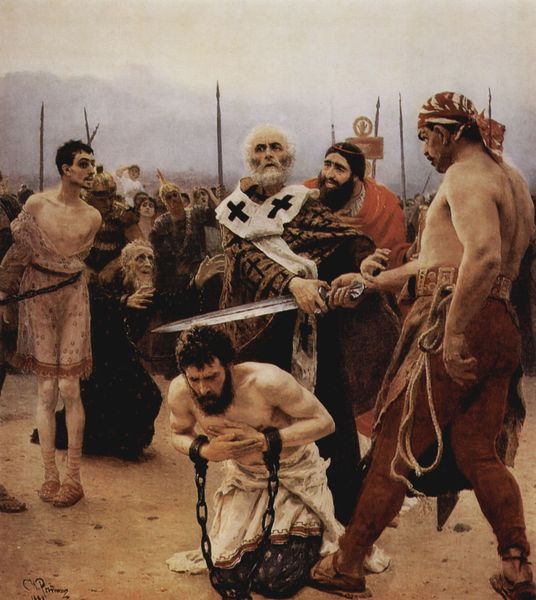
Titel: Nikolaj Mirlikiskij rettet drei unschuldig zum Tode Verurteilte
Künstler: Ilja Jefimowitsch Repin
Standort: Sankt Petersburg
Institution: Staatliches Russisches Museum
Schlagwörter: akt, blau, gemälde, gruppe, hand, himmel, kampf, kopf, körper, mann, nackt, weiß, menschen, sand, braun, brust, frau, grau, männer, schwarz, rot, tuch, menge, alt, bart, bärte, hose, alte, bärtig, enthauptung, henker, hinrichtung, historie, johannes, köpfen, mord, tod, tot, hände, signatur, erde, hügel, kirche, boden, geistlicher, haare, realismus, strick, publikum, fesseln, alter mann, russland, berge, gebirge, kette, krieg, schlacht, bischof, historienbild, könig, lanze, soldaten, kopftuch, muskeln, realistisch, sandalen, halbakt, oberkörper, relismus, stola, eisen, stangen, alter, blinder, greis, lendentuch, kreuz, orient, seil, nakt, gefangen, schwert, brutal, ketten, knien, waffe, peitsche, menschenmenge, heer, römer, wappen, talar, prister, pfarrer, kreuze, sklave, christus, jesus, kreuzigung, gefangene, dolch, flehen, knieend, krieger, knieen, priester, mönch, geistiger, kreuzzug, lanzen, naturalistisch, hellebarden, märtyrer, opfer, speere, gefangener, christen, tunika, sklaven, bitten, demut, unterwerfung, schwerz, russisch, fessel, urteil, schächer, folter, inquisition, gefesselt, exekution, gnade, repin, nikolaus, kreuzweg, kreuzritter, angekettet, piraten, pirat, köpfung, scherge, enthaupten, gekettet, fesselung, bestrafung, anflehung, handschellen, hänker, verurteilte, fotofrafie, gefesselter, hinrichtungi, maximowitsch, myra, prieser, sandale', sklve, verhaftet, kreute